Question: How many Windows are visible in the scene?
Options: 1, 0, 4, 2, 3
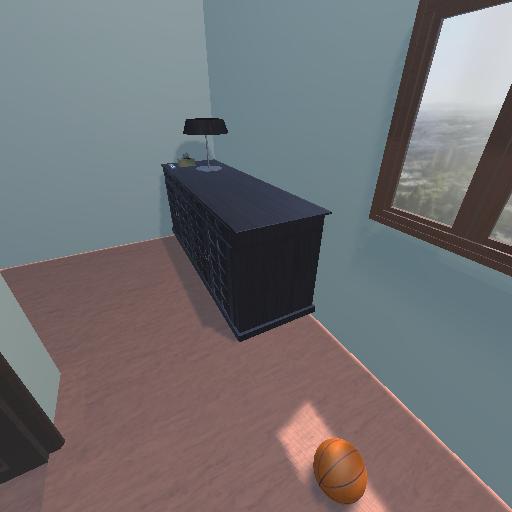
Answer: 1